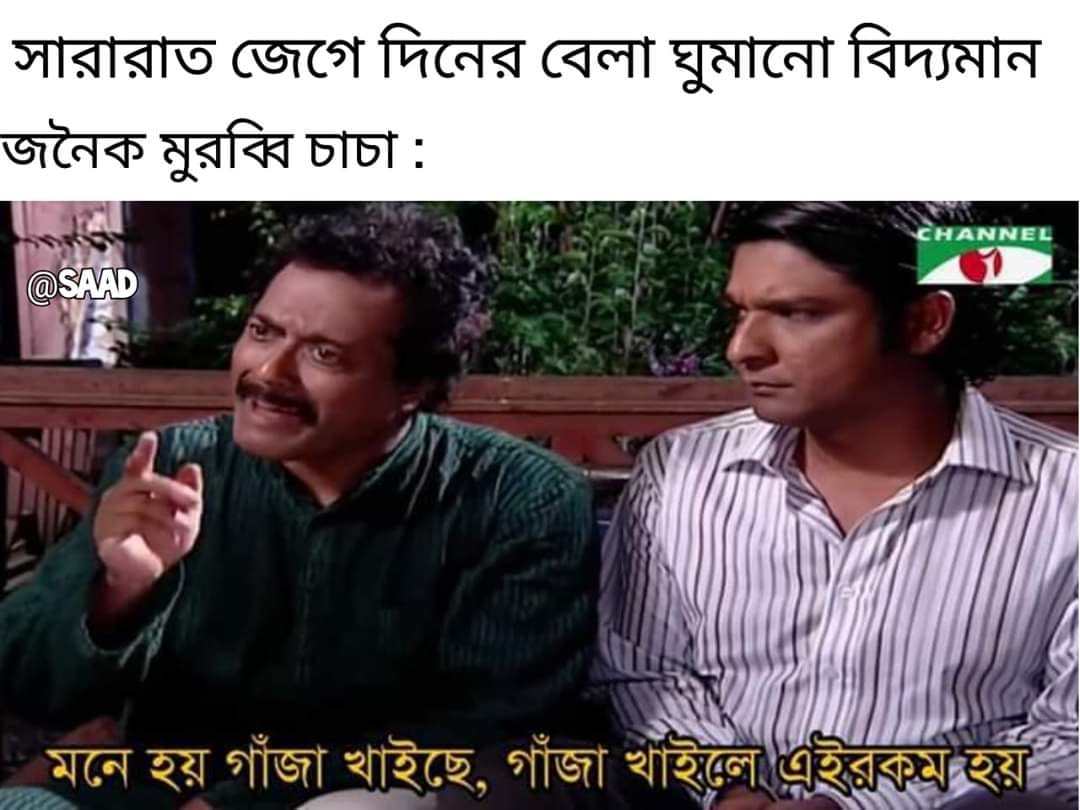
Caption: সারারাত জেগে দিনের বেলা ঘুমানো বিদ্যমান  জনৈক মুরব্বির চাচাঃ  মনে হয় গাঁজা খাইছে, গাঁজা খাইলে এইরকম হয়
Label: non-hate